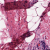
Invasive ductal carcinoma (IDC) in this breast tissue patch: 1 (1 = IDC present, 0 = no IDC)